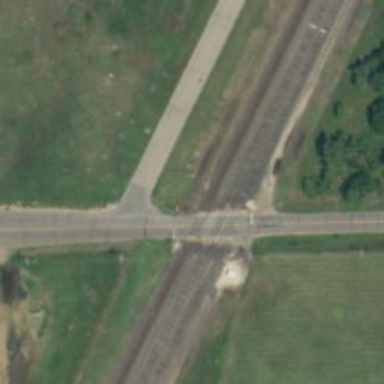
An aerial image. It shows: Railway level crossing.